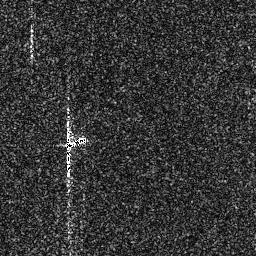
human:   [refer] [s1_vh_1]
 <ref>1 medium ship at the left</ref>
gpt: <box>[[23, 51, 33, 63, 0]]</box>